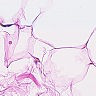
Metastatic tissue present: no